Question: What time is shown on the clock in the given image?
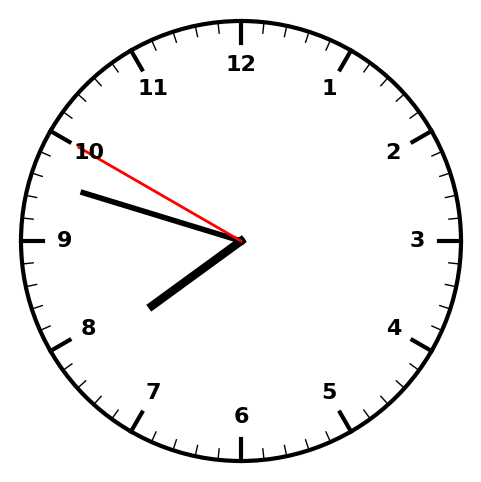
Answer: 07:47:50